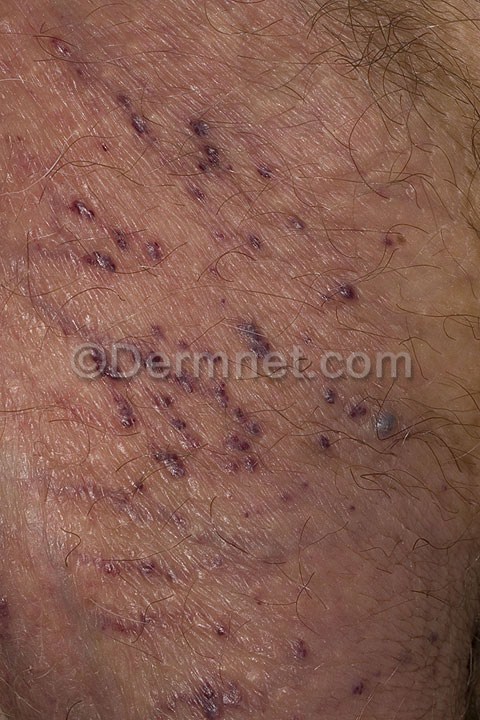
Disease: Vascular Tumors